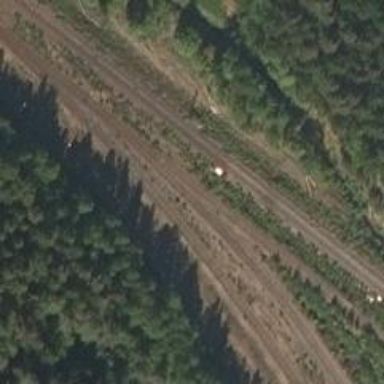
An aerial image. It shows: Railway yard in service.